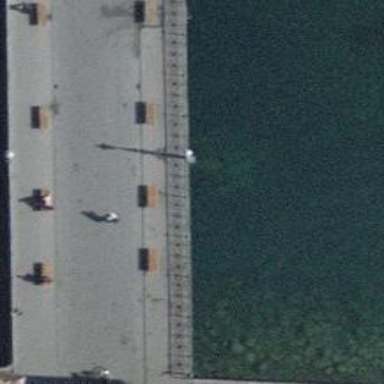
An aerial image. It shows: Brown bench.